Question: I do have the following code in my 'App.xaml':
'''
<Application.Resources>
<Style TargetType="{x:Type DataGridRow}">
<Style.Triggers>
<Trigger Property="IsMouseOver" Value="True">
<Setter Property="Background" Value="Orange" />
</Trigger>
<Trigger Property="IsSelected" Value="True">
<Setter Property="Background" Value="WhiteSmoke" />
</Trigger>
</Style.Triggers>
</Style>
</Application.Resources>
'''
Unfortunately, the following result is what I get:

What do I need to do to fix my Problem?
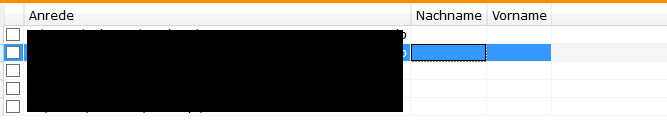
Answer: You can add this bit of Xaml to your data grid resources...
'''
<DataGrid.Resources>
<SolidColorBrush x:Key="{x:Static SystemColors.HighlightBrushKey}" Color="Yellow"/>
<SolidColorBrush x:Key="{x:Static SystemColors.HighlightTextBrushKey}" Color="Red"/>
</DataGrid.Resources>
'''
The two brushes work together to set the background/foreground when a row is selected.
To set the default colours for a DataGrid row, you can add this snippet...
'''
<DataGrid.RowStyle>
<Style TargetType="DataGridRow">
<Setter Property="Background" Value="Pink" />
<Setter Property="Foreground" Value="DodgerBlue"/>
</Style>
</DataGrid.RowStyle>
'''
This sets the background to Pink and the Foreground to DodgerBlue.
More info on the SystemColors static resource is at <URL>